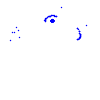
Particle: kaon